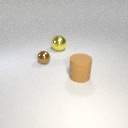
small brown metal sphere in front of large yellow metal sphere